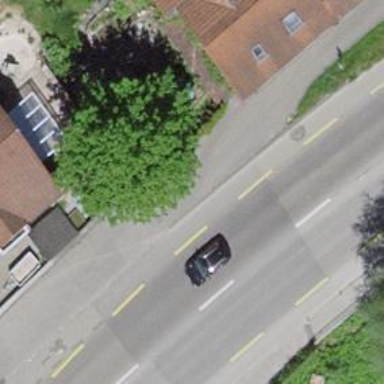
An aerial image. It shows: Bus stop with platform for public transport.